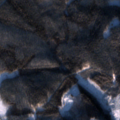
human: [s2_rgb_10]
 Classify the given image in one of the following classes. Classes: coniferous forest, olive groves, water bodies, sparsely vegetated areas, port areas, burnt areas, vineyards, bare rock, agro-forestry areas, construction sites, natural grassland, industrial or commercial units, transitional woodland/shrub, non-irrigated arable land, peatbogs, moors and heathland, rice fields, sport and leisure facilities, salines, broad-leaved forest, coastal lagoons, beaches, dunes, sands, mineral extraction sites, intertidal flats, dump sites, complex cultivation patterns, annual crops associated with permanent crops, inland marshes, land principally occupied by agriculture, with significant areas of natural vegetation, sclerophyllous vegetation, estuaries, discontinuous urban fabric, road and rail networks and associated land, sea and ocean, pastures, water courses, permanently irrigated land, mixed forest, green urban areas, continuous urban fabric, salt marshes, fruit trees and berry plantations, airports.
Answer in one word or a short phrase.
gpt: broad-leaved forest, coniferous forest, transitional woodland/shrub